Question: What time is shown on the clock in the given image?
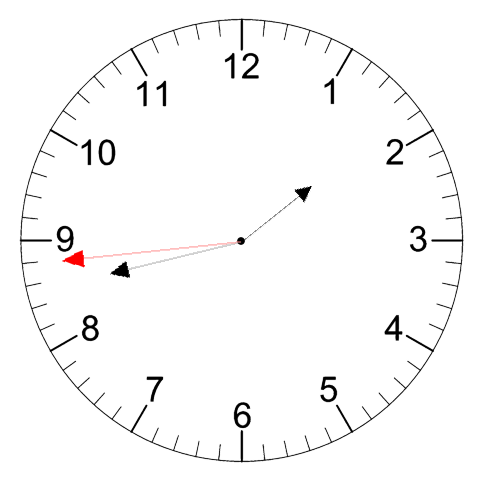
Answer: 01:42:44